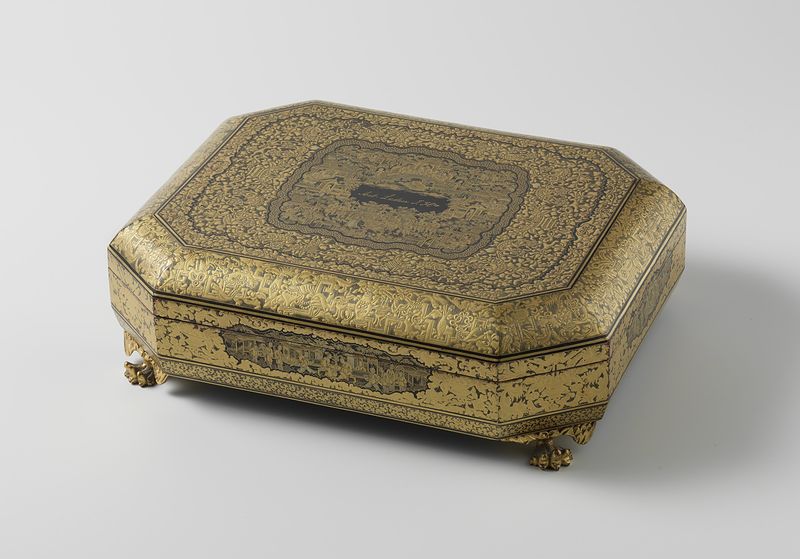
Titel: Fichesdoos met zeven binnendozen, twaalf fichesschotels en honderd en zevenentwintig fiches
Standort: Amsterdam
Institution: Rijksmuseum
Schlagwörter: ornate, black, gilded, gold, old, japanese, feet, metal, plants, writing, letters, antique, design, box, english, floral, chest, overlay, laquer, carving, ornamental, lion, container, jewelry, casket, metall, case, object, item, lid, cask, octagonal, four legs, jewelry box